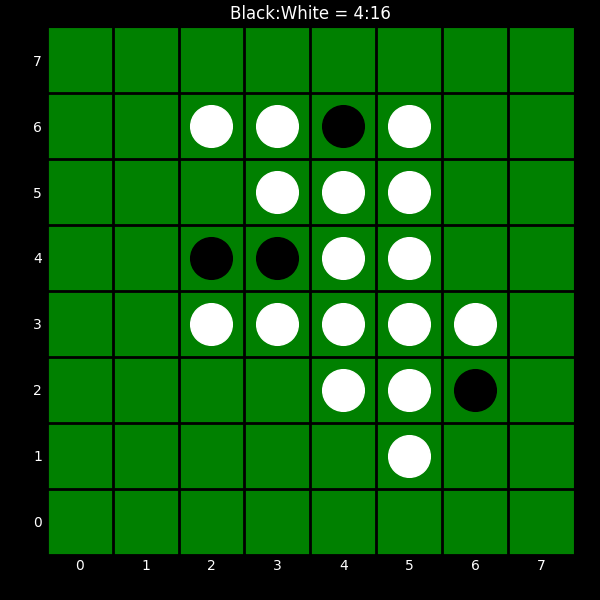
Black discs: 4
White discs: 16